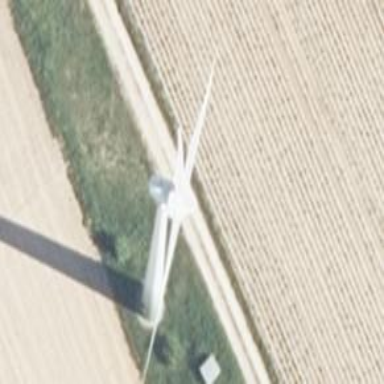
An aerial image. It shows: Wind-powered generator.